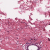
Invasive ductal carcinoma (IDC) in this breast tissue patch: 0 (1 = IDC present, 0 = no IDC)